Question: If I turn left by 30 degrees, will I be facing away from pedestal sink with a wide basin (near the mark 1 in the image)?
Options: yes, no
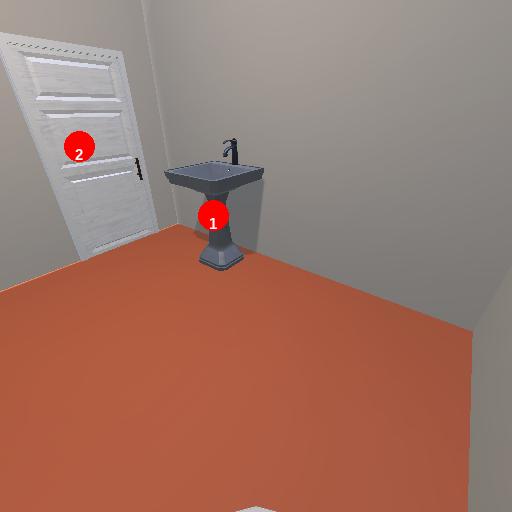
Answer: yes